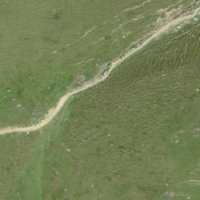
EUNIS habitat code: 26
Species observed at this site:
Miramella alpina